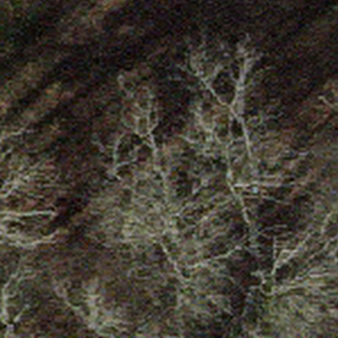
Label: other